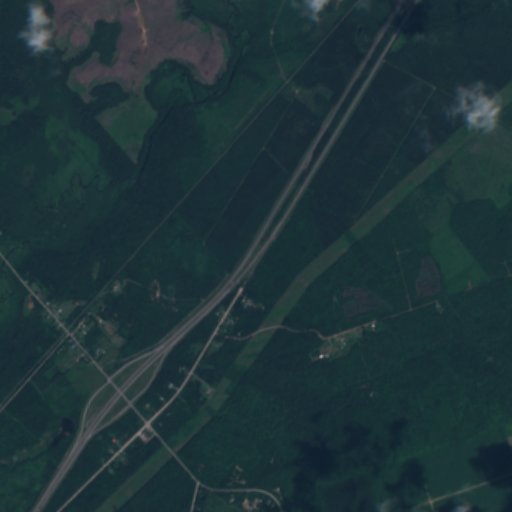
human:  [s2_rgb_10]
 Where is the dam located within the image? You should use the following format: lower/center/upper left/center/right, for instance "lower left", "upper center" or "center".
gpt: The dam is located in the center left of the image.
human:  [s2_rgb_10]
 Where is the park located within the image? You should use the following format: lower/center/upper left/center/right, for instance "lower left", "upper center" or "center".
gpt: There is no park in the image.